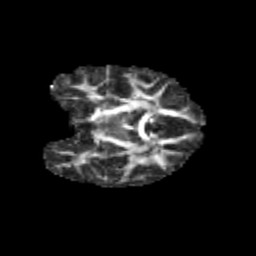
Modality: FA
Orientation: coronal
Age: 11
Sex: female
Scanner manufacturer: siemens
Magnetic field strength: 3 T
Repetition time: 3.8 s
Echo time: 0.07 s